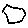
Label: hexagon